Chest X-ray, AP view. Patient: 71 years old, sex M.
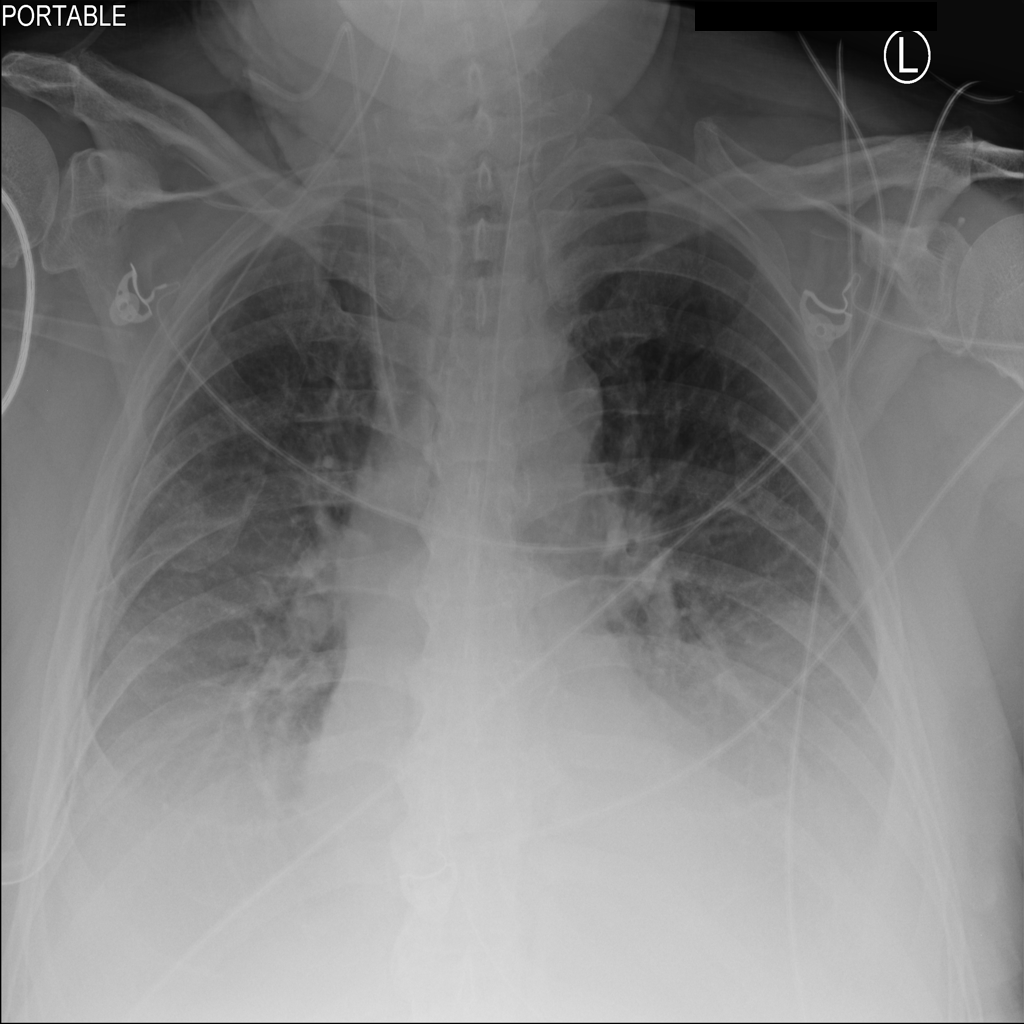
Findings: Atelectasis, Consolidation